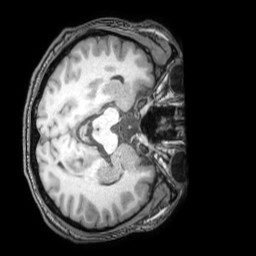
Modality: T1w
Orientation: axial
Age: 34
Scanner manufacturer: philips
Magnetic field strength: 3 T
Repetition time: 0.007 s
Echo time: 0.003501 s